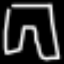
Label: pants